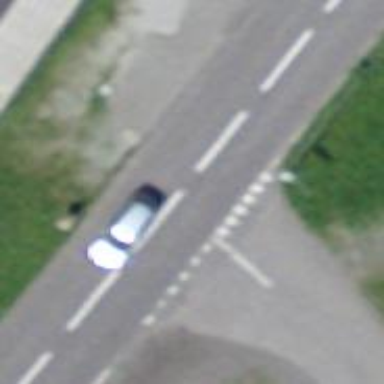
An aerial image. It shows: Road with "give way" sign.